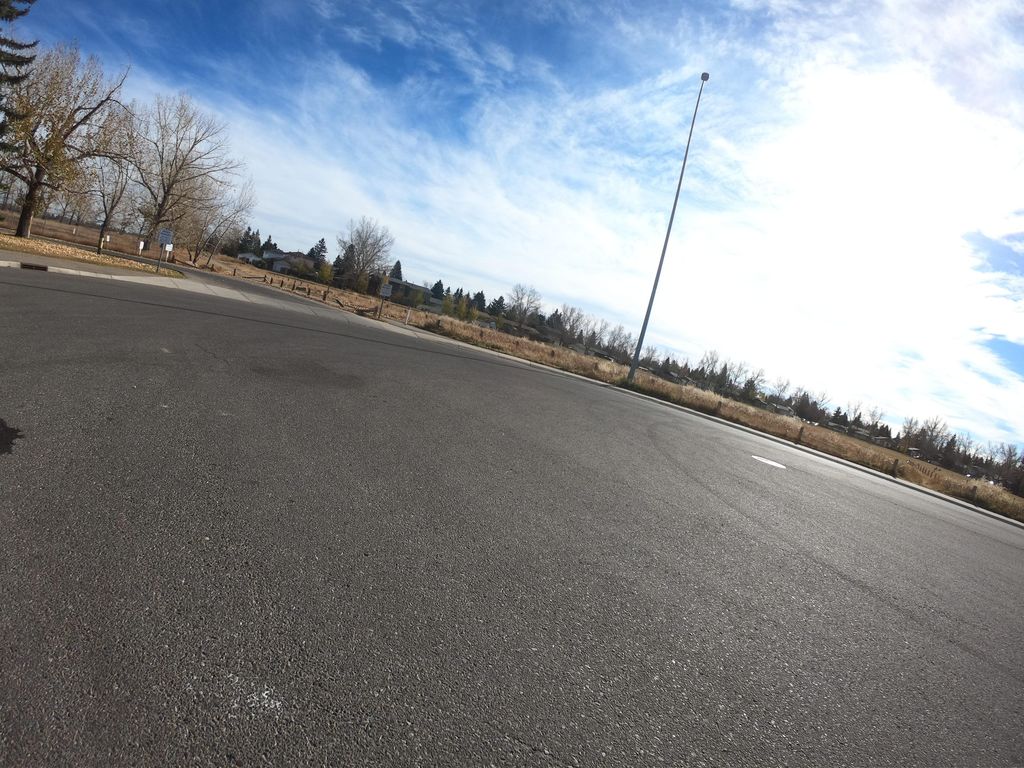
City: calgary